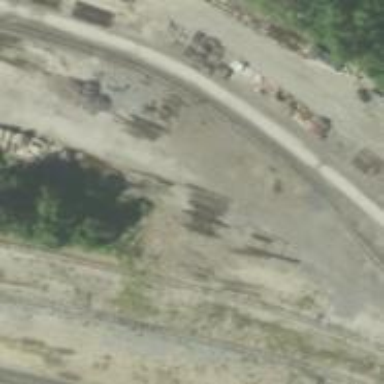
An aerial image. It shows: Railway yard in service.